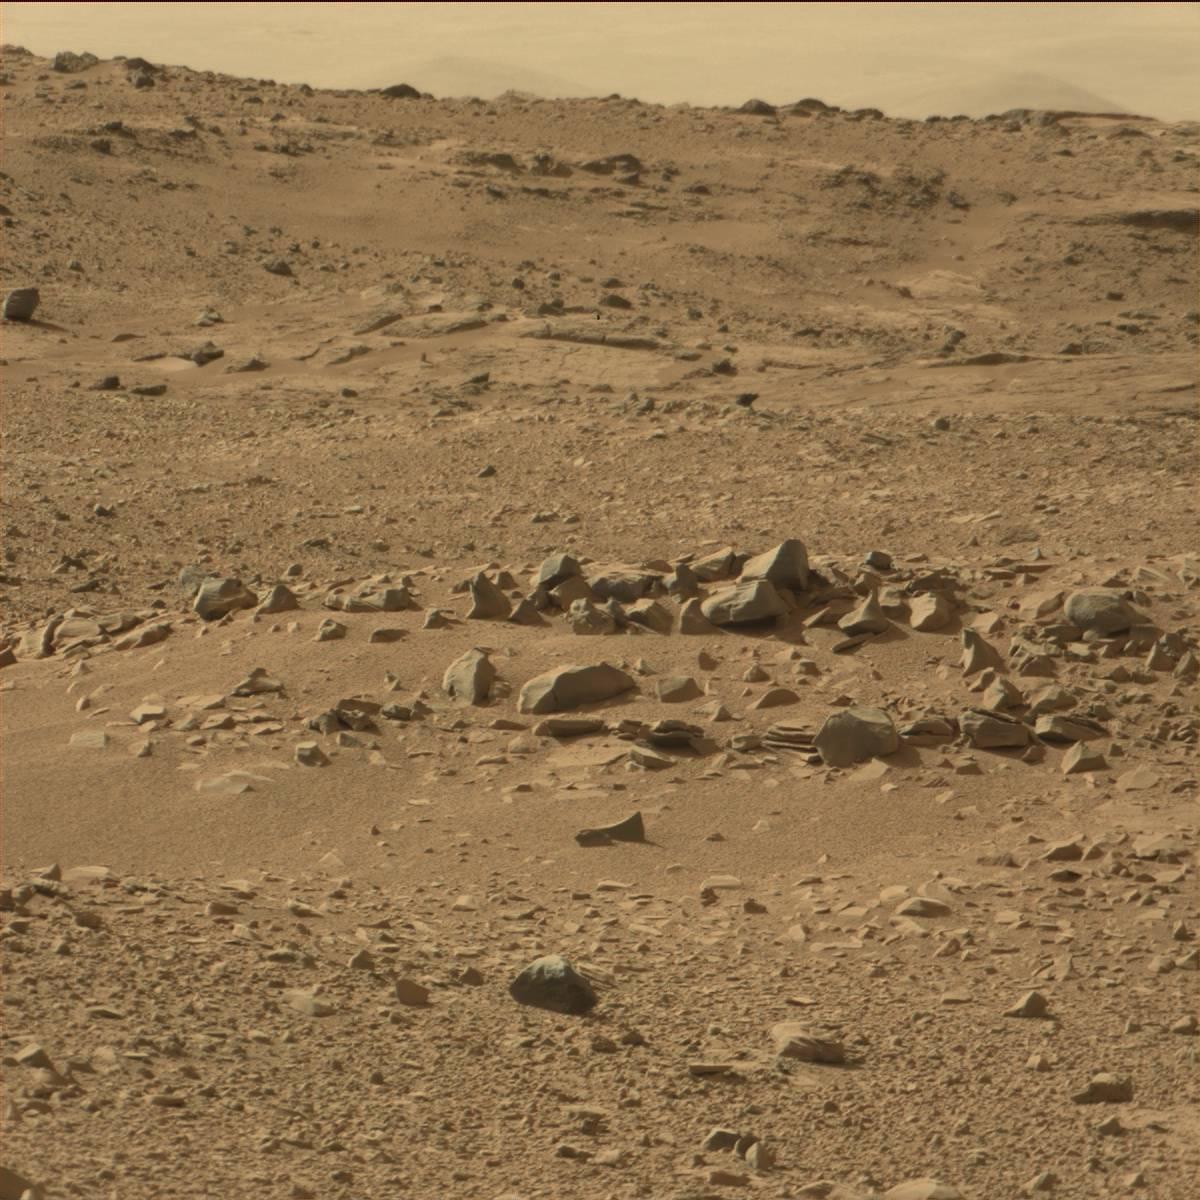
Terrain classes present: Bedrock, Ridge, Rock, Sand / Soil